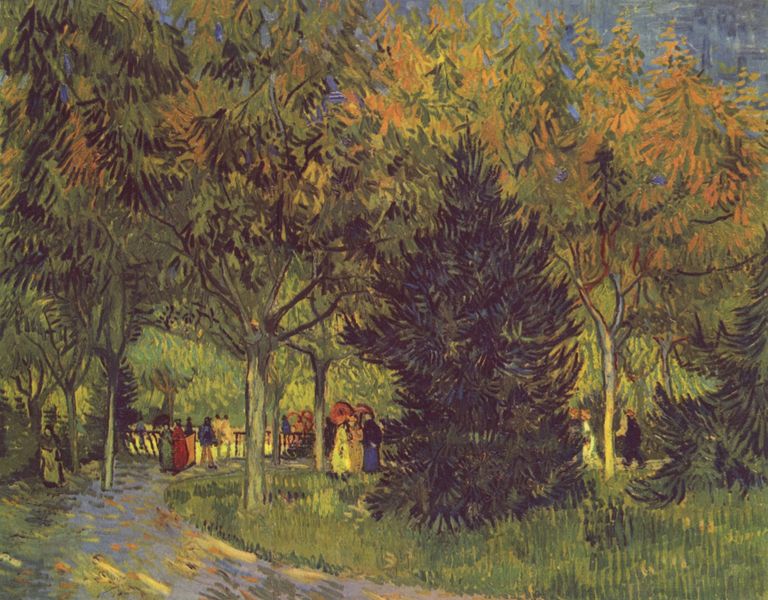
Titel: Allee im Park
Künstler: Vincent van Gogh
Standort: Otterlo
Institution: Kröller-Müller Museum
Schlagwörter: baum, blau, blätter, dunkel, gemälde, gruppe, himmel, laub, mann, schatten, wasser, weiß, wolken, bäume, fluss, frauen, gelb, grob, grün, impressionismus, landschaft, menschen, ocker, äste, abend, bewegung, braun, bunt, damen, frankreich, frau, grau, hell, holz, hüte, kleid, kleider, licht, männer, nacht, orange, renoir, schwarz, strasse, unterhalten, dame, gras, park, rasen, rot, schirm, sonnenschirm, weg, wiese, zaun, beige, expressionismus, gesellschaft, malerei, alte, stehen, schauen, öl, ast, bach, baumstamm, natur, stamm, wind, zweige, brücke, gehen, pfad, personen, blatt, pflanzen, wald, garten, farbig, sommer, biegung, moderne, pointilismus, laufen, farben, allee, dunkelgrün, hellgrün, herbst, weis, ausflug, spazieren, fußgänger, van gogh, figuren, kies, tannen, stämme, duktus, sprechen, gerade, um 1900, striche, regen, penis, gogh, spaziergang, draußen, lichtung, schraffur, strich, klassische moderne, nonne, schirme, fichte, nadelbaum, tanne, wld, flanieren, pinselduktus, vincent van gogh, betrachten, sonntag, kurve, baumgruppe, kiefer, struktur, pferderennen, laubbäume, nadelbäume, fichten, hain, kiefern, tannenbaum, spätsommer, nadelwald, spaziergänger, gegenlicht, graß, astgabel, vincent, paare, sonnenschirme, forst, vertikal, kur, spatziergang, herbstlaub, wegbiegung, herbstwald, van, nebeneinander, spazieren gehen, spaziergängerinnen, konversation, schotterweg, grußße, tannne, blääter, betrahcten, konversatoin